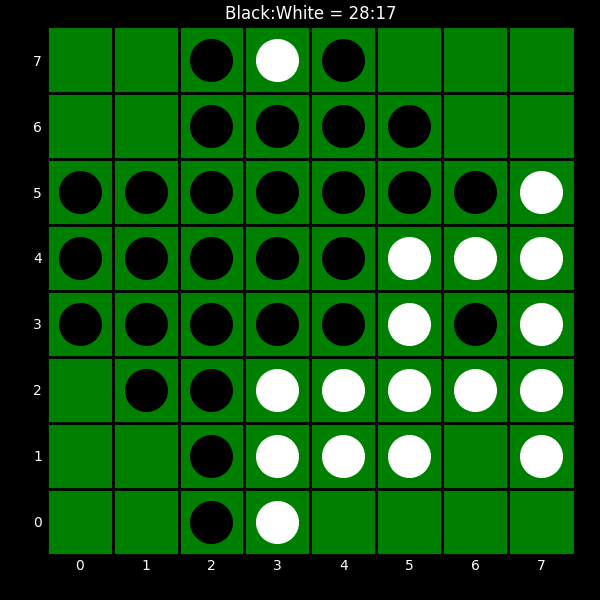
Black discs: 28
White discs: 17